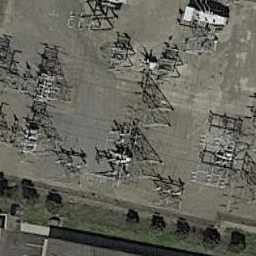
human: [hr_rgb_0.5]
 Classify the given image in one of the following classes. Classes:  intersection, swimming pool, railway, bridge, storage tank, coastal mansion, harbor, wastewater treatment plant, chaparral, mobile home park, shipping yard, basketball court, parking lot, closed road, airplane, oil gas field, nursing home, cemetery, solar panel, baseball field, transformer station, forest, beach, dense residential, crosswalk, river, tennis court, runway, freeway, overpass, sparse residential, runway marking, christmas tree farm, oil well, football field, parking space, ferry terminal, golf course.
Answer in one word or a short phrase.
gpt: transformer station